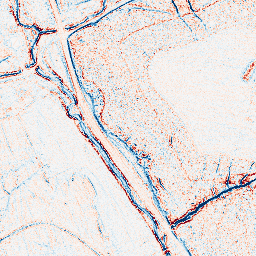
Category: edge_preserving
Decomposition family: anisotropic_diffusion
Decomposition parameters: iterations: 10
kappa: 10
gamma: 0.05
Upsampling method: bicubic_16x
Upsampling parameters: scale: 16
Upsampling scale: 16